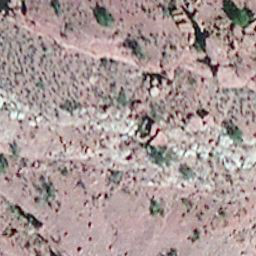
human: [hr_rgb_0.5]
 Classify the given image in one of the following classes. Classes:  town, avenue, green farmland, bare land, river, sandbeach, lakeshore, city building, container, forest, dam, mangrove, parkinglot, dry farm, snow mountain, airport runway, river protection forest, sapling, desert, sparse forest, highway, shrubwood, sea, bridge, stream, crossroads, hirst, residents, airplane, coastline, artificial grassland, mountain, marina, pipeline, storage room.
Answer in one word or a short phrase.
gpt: bare land